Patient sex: M
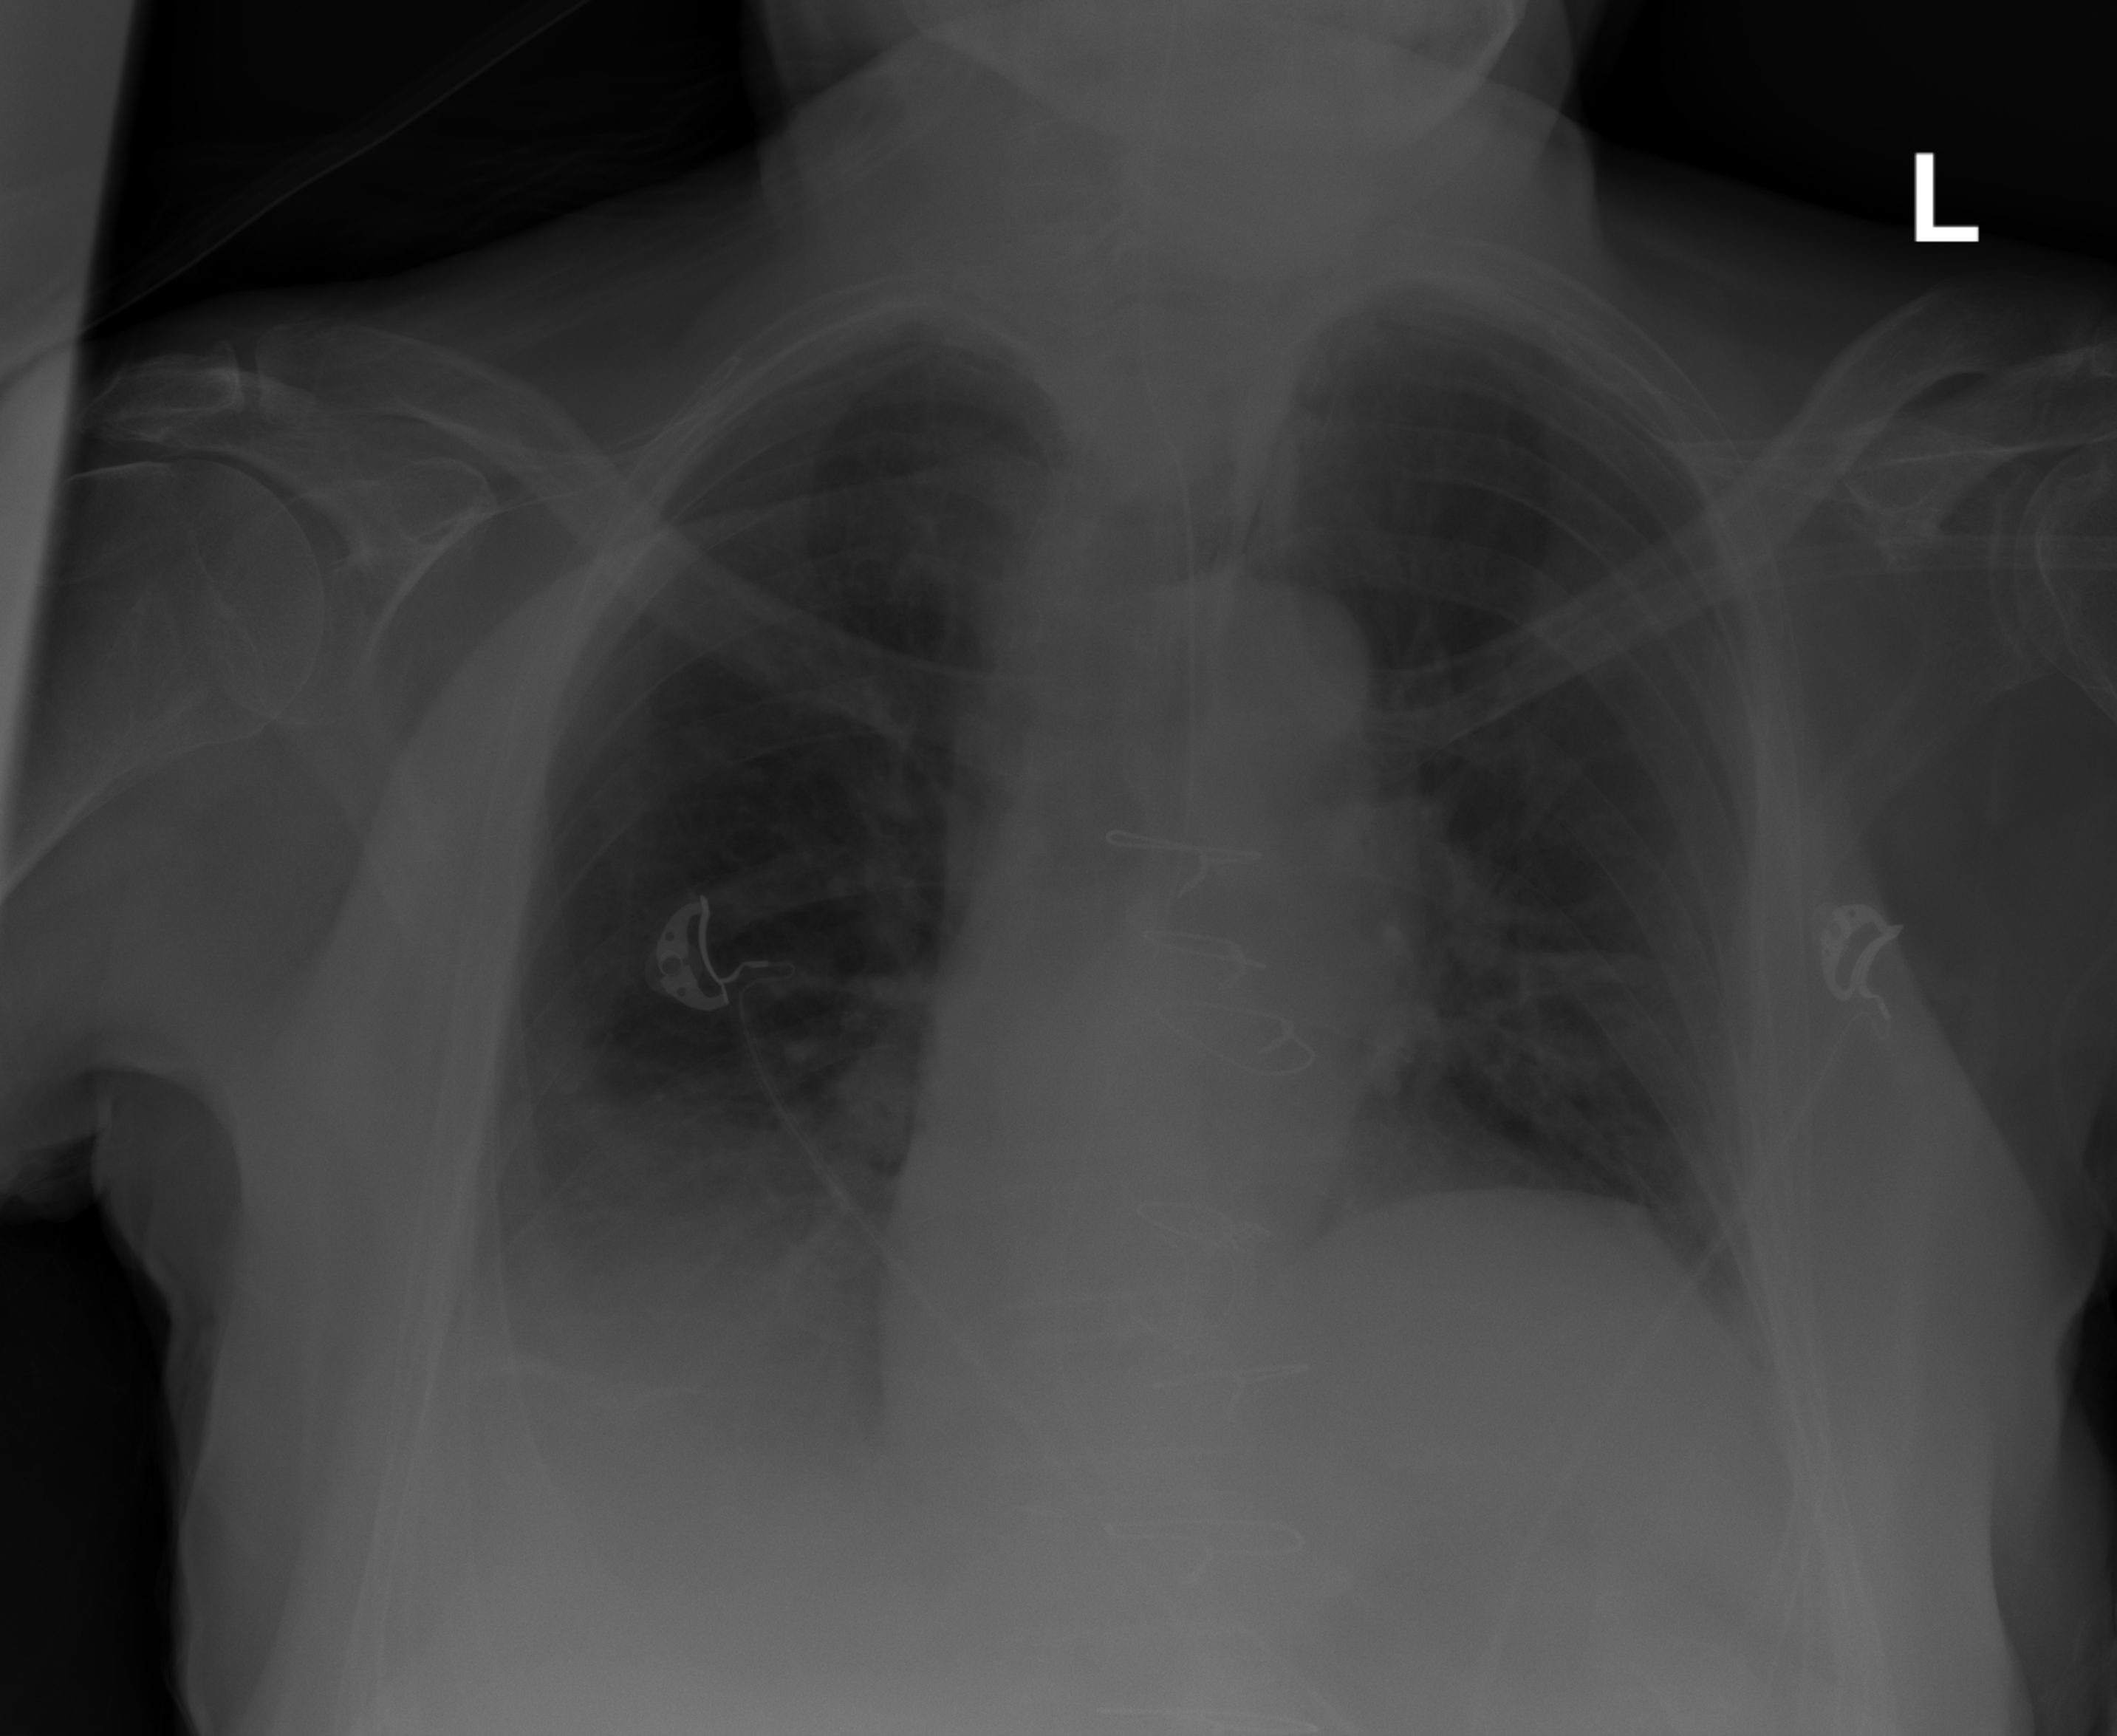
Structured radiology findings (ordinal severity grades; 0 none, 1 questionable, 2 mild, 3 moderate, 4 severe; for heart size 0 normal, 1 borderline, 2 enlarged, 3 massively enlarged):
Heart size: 2
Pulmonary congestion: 2
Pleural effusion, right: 0
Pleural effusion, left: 0
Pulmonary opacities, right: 0
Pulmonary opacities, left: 0
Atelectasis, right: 2
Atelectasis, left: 0